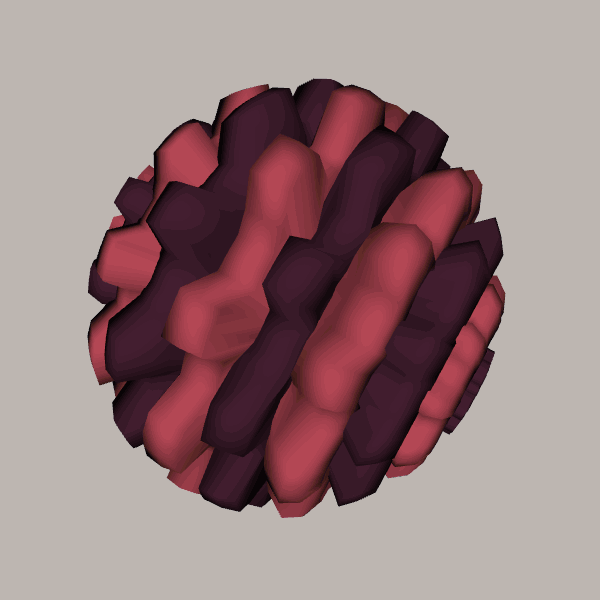
Background: light